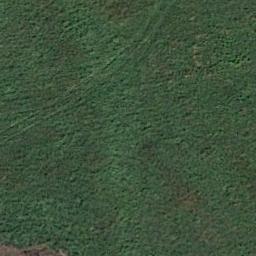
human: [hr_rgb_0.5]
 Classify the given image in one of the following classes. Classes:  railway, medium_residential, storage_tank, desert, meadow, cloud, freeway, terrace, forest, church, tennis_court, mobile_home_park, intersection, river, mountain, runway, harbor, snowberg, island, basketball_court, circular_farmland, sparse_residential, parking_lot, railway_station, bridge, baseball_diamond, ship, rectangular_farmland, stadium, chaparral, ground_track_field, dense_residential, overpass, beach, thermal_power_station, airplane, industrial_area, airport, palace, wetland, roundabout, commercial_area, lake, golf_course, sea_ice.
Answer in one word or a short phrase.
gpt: meadow